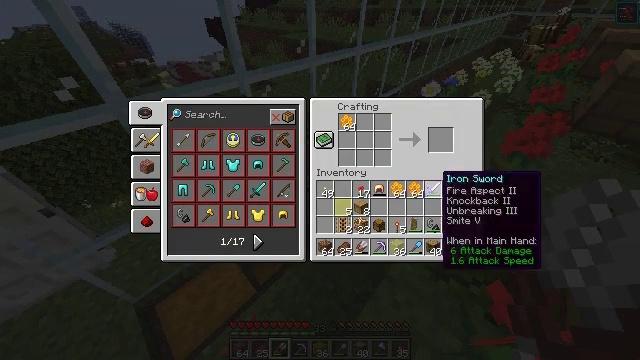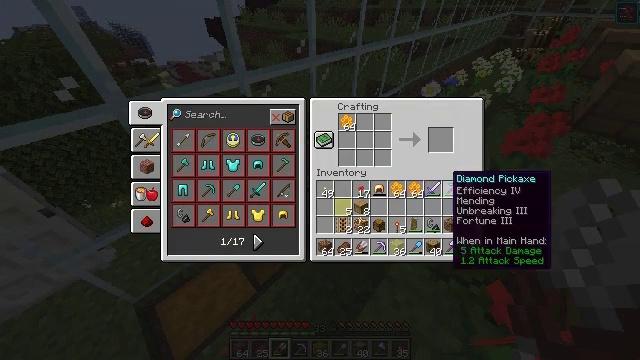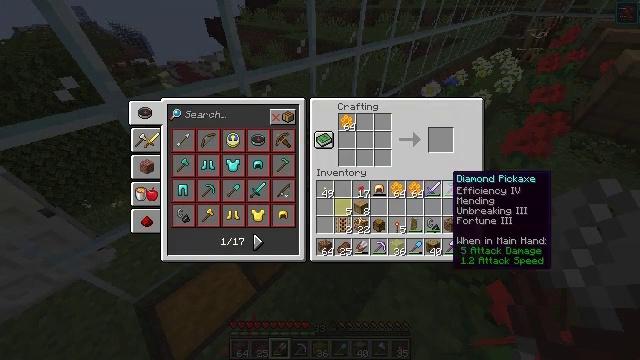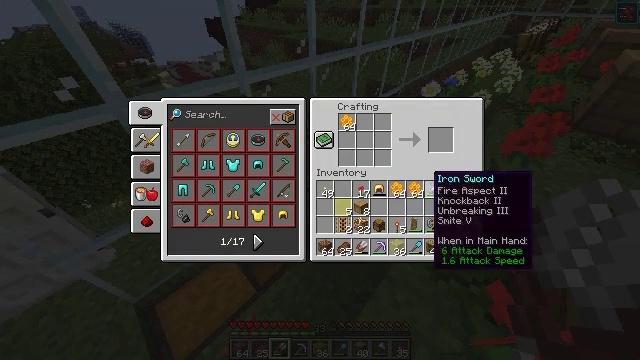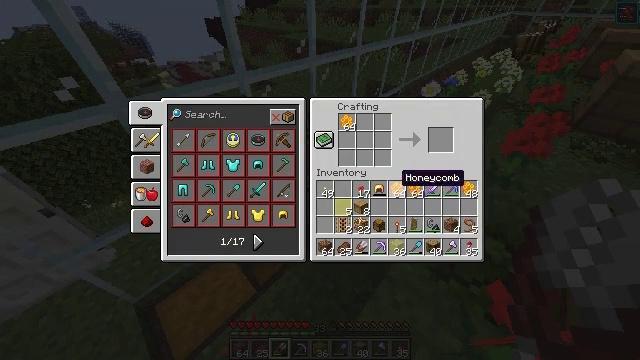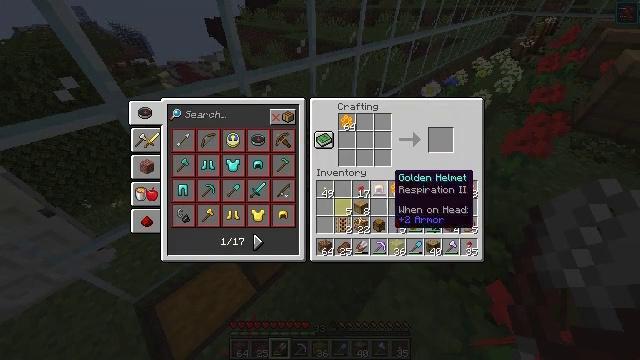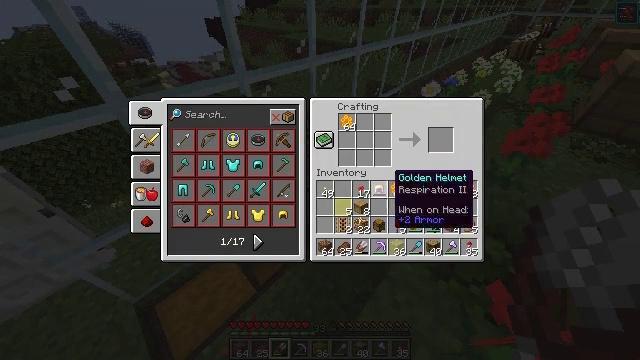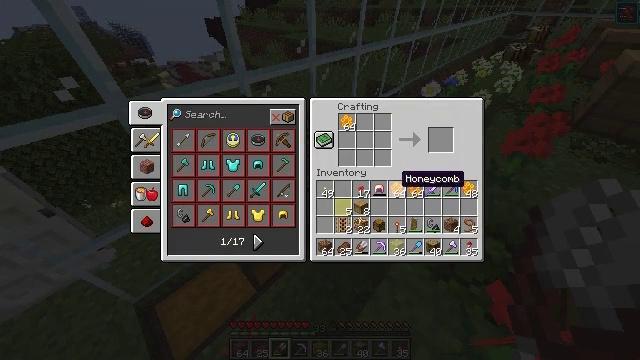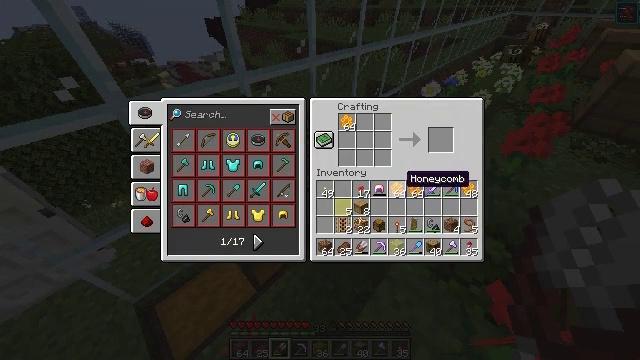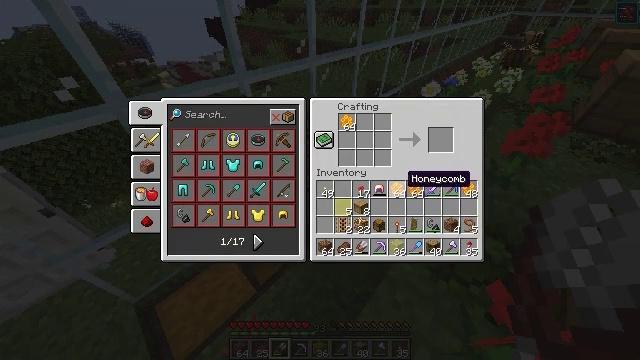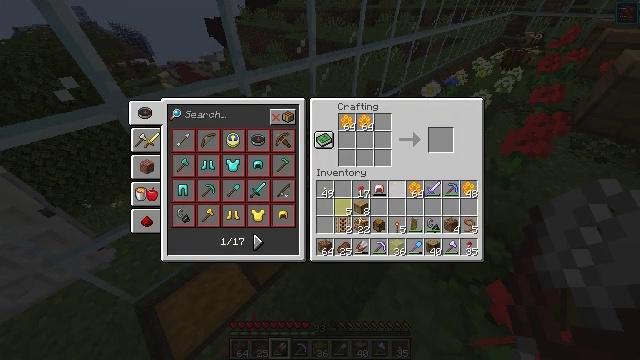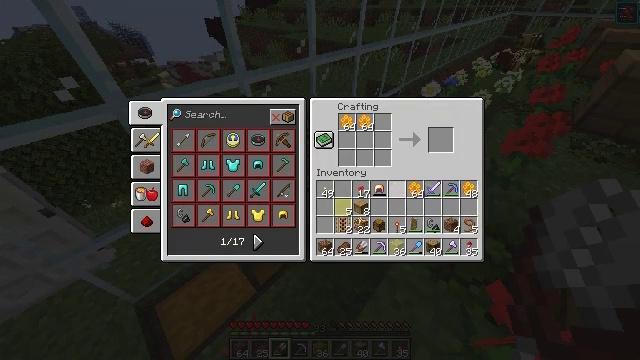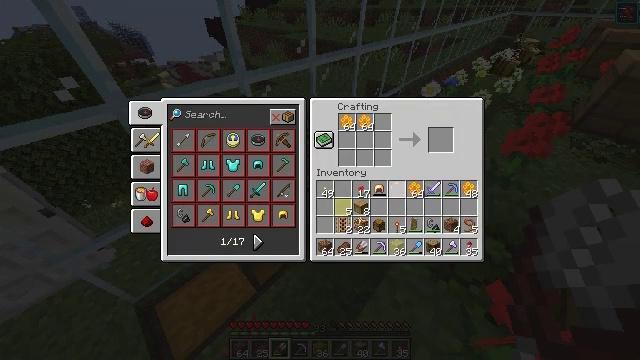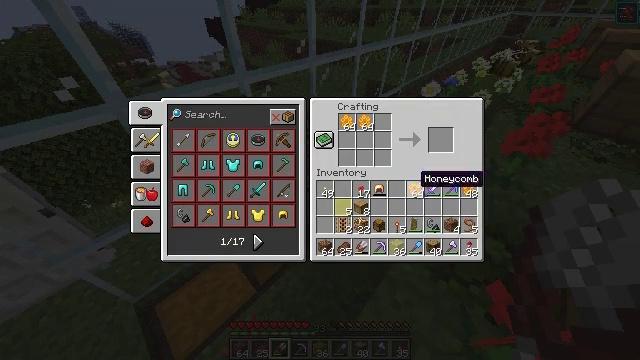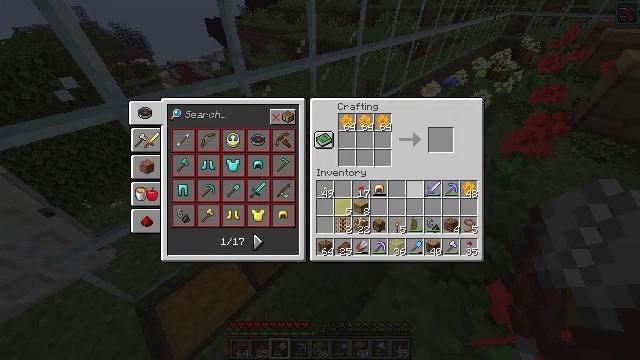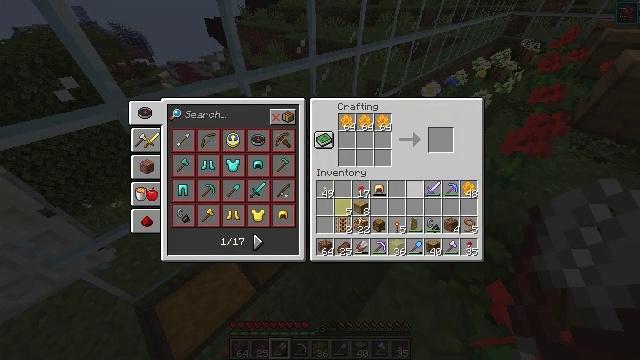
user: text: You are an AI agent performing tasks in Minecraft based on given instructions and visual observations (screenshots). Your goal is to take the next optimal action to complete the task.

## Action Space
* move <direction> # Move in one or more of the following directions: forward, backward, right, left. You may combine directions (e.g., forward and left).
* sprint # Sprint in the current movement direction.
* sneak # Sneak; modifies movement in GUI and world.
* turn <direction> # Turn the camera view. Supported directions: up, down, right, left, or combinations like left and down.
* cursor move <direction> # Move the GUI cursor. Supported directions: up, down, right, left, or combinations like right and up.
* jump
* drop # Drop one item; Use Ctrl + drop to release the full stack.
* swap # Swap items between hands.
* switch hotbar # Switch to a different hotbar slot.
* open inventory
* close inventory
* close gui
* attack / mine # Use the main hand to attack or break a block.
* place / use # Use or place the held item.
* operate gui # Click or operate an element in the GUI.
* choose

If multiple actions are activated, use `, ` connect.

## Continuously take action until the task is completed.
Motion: motion action
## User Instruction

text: Organize honeycombs in a 2x2 pattern to craft a honeycomb block.
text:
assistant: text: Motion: sneak, cursor move right, operate gui
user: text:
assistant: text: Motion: sneak, operate gui
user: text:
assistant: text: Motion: sneak, cursor move left, operate gui
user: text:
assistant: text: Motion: sneak, cursor move left, operate gui
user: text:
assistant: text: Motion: sneak, cursor move left, operate gui
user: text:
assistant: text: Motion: sneak, operate gui
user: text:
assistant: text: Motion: sneak, cursor move right, operate gui
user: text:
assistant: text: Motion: sneak, operate gui
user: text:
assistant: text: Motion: sneak, operate gui
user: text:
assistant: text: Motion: sneak, operate gui
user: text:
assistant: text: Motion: sneak, choose
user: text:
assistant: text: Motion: sneak, operate gui
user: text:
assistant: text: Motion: sneak, cursor move right, operate gui
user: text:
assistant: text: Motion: sneak, choose
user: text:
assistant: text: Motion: sneak, choose
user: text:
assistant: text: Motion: sneak, cursor move right, operate gui
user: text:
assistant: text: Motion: sneak, cursor move right, operate gui
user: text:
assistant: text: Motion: sneak, cursor move right, operate gui
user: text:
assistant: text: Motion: sneak, operate gui
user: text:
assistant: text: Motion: sneak, operate gui
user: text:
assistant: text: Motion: sneak, operate gui
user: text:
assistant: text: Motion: sneak, operate gui
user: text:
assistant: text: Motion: sneak, cursor move left and up, operate gui
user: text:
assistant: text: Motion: sneak, cursor move left and up, operate gui
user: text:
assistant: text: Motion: cursor move left and up, operate gui
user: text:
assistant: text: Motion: cursor move left and up, operate gui
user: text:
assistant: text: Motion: operate gui
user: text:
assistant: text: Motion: operate gui
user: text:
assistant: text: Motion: operate gui
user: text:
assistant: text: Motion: cursor move down, operate gui